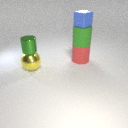
small blue rubber cube above large green rubber cylinder